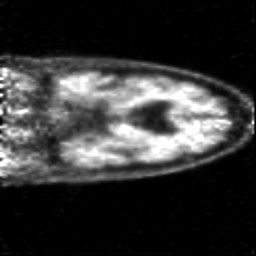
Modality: PET
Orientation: coronal
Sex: male
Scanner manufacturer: siemens